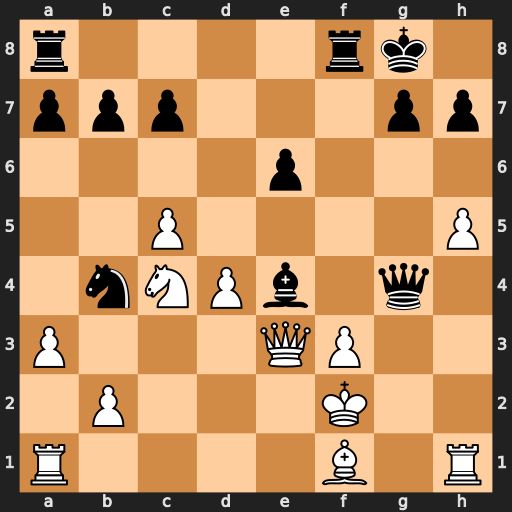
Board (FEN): r4rk1/ppp3pp/4p3/2P4P/1nNPb1q1/P3QP2/1P3K2/R4B1R
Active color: w
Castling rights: -
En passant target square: -
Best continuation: Ne5 Nd5 Nxg4 Nxe3 Kxe3